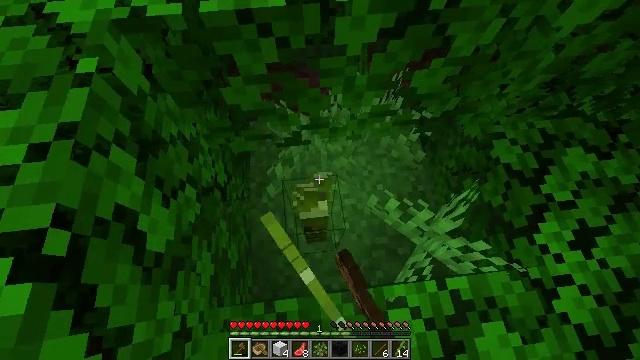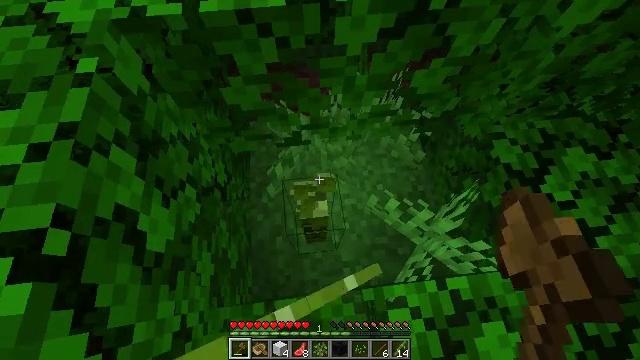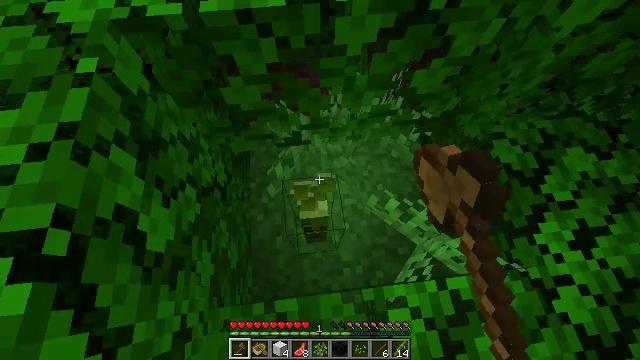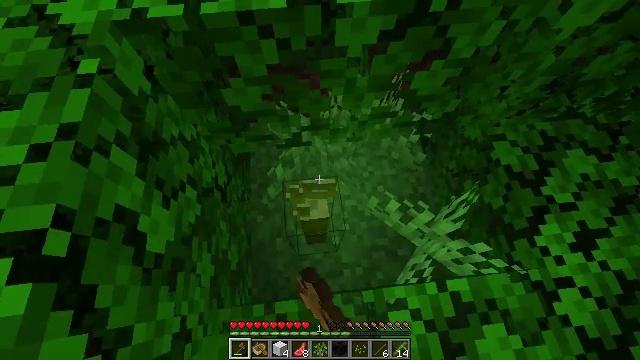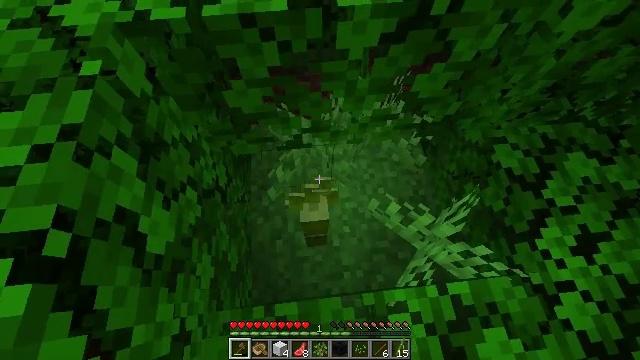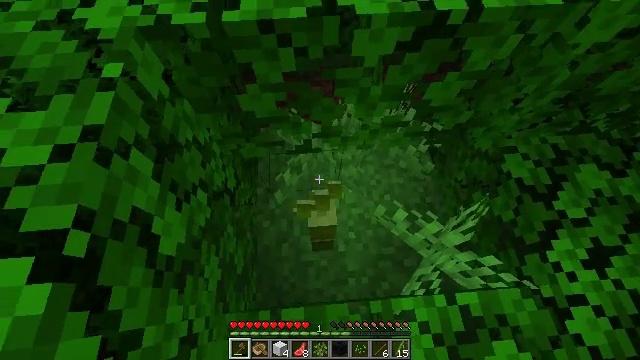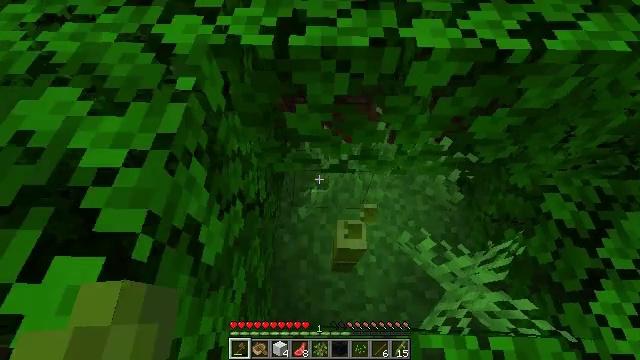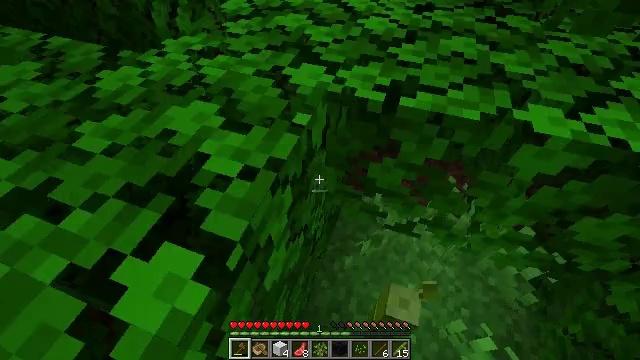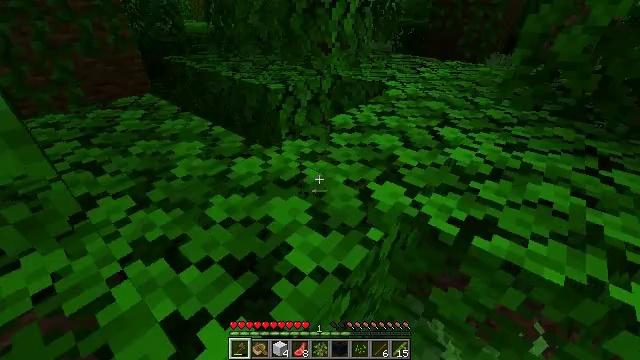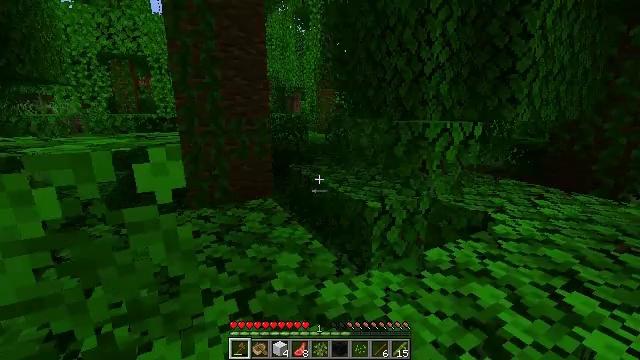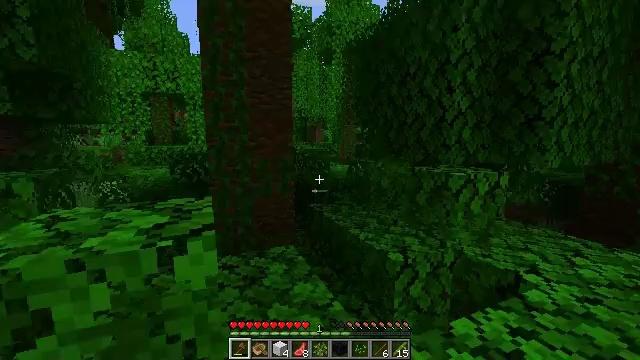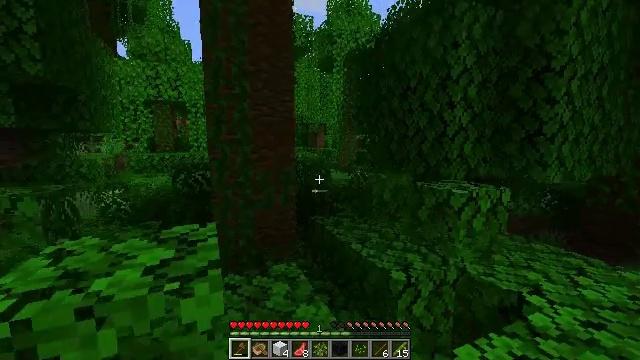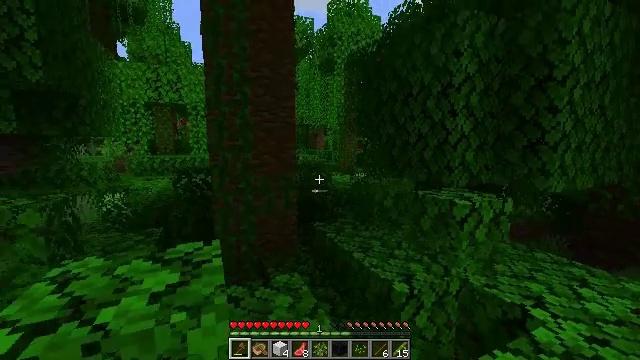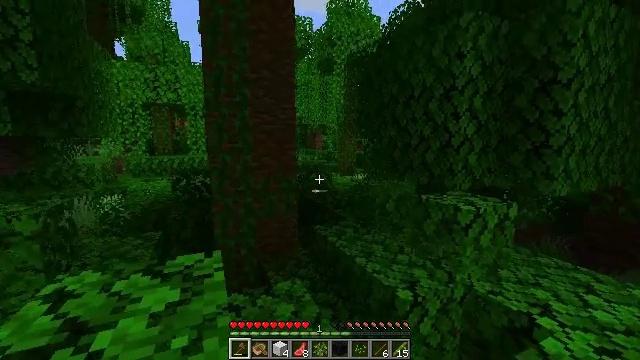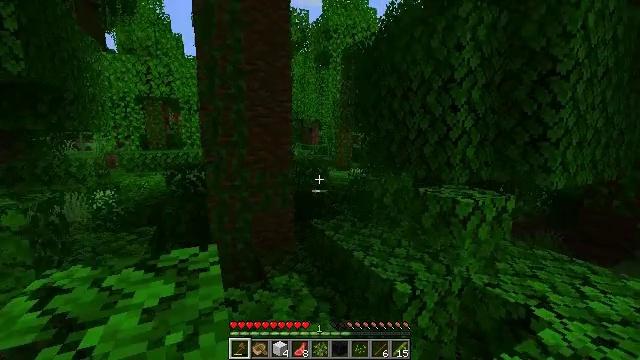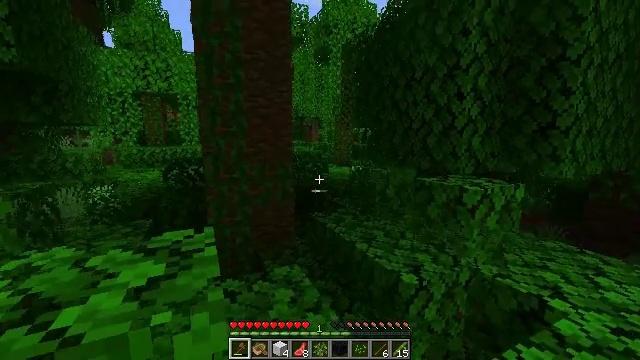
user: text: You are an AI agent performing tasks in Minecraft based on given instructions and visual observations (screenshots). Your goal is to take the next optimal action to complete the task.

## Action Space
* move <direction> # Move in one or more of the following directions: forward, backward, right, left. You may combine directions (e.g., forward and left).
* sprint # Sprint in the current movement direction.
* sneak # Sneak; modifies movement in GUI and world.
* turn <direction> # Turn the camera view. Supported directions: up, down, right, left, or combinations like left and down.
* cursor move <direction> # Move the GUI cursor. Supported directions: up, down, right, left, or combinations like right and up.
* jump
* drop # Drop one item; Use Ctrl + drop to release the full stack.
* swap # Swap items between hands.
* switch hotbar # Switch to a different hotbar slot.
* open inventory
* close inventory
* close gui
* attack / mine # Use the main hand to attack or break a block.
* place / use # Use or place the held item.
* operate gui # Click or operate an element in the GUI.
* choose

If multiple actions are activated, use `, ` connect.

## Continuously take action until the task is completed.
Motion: motion action
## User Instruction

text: Retrieve vines from walls or cliffs.
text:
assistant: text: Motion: attack / mine
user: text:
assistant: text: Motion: attack / mine
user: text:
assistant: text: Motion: no_op
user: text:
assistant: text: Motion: no_op
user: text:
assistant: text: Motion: move left, turn left
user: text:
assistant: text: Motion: move left, turn left and up
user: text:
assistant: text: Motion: move left, turn left and up
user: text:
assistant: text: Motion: move forward and move left, turn left and up, jump
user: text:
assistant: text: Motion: move forward and move left, turn left and up, jump
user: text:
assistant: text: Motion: move forward and move left, turn left and up, jump
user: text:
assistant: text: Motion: move forward and move left, jump
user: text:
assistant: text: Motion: move forward
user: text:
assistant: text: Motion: move forward
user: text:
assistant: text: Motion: move forward, turn down
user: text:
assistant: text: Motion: move forward
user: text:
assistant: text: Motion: move forward
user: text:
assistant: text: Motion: move forward
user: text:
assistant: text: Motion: move forward, turn left and down
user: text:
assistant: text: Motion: move forward, turn down
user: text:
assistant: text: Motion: move forward
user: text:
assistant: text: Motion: move forward
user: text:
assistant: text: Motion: move forward, turn down
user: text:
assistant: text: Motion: move forward, turn left and down
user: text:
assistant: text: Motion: move forward, turn left and down
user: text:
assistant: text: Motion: move forward
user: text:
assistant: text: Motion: move forward, turn right
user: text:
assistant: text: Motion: move forward, turn right and down
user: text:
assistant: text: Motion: move forward, turn right and down
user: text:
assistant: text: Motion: move forward, turn right
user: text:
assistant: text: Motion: move forward, turn right